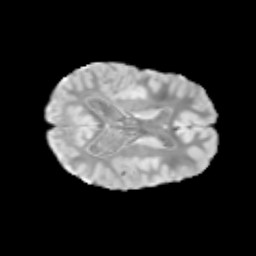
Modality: T2w
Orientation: axial
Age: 9
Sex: male
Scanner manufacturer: siemens
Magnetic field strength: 3 T
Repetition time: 3.8 s
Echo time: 0.07 s